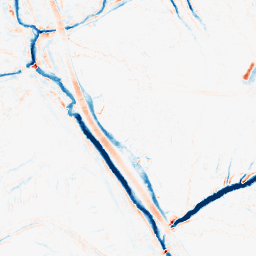
Category: morphological
Decomposition family: morphological
Decomposition parameters: operation: average
size: 5
Upsampling method: sinc_blackman
Upsampling parameters: scale: 4
kernel_size: 8
Upsampling scale: 4